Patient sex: M
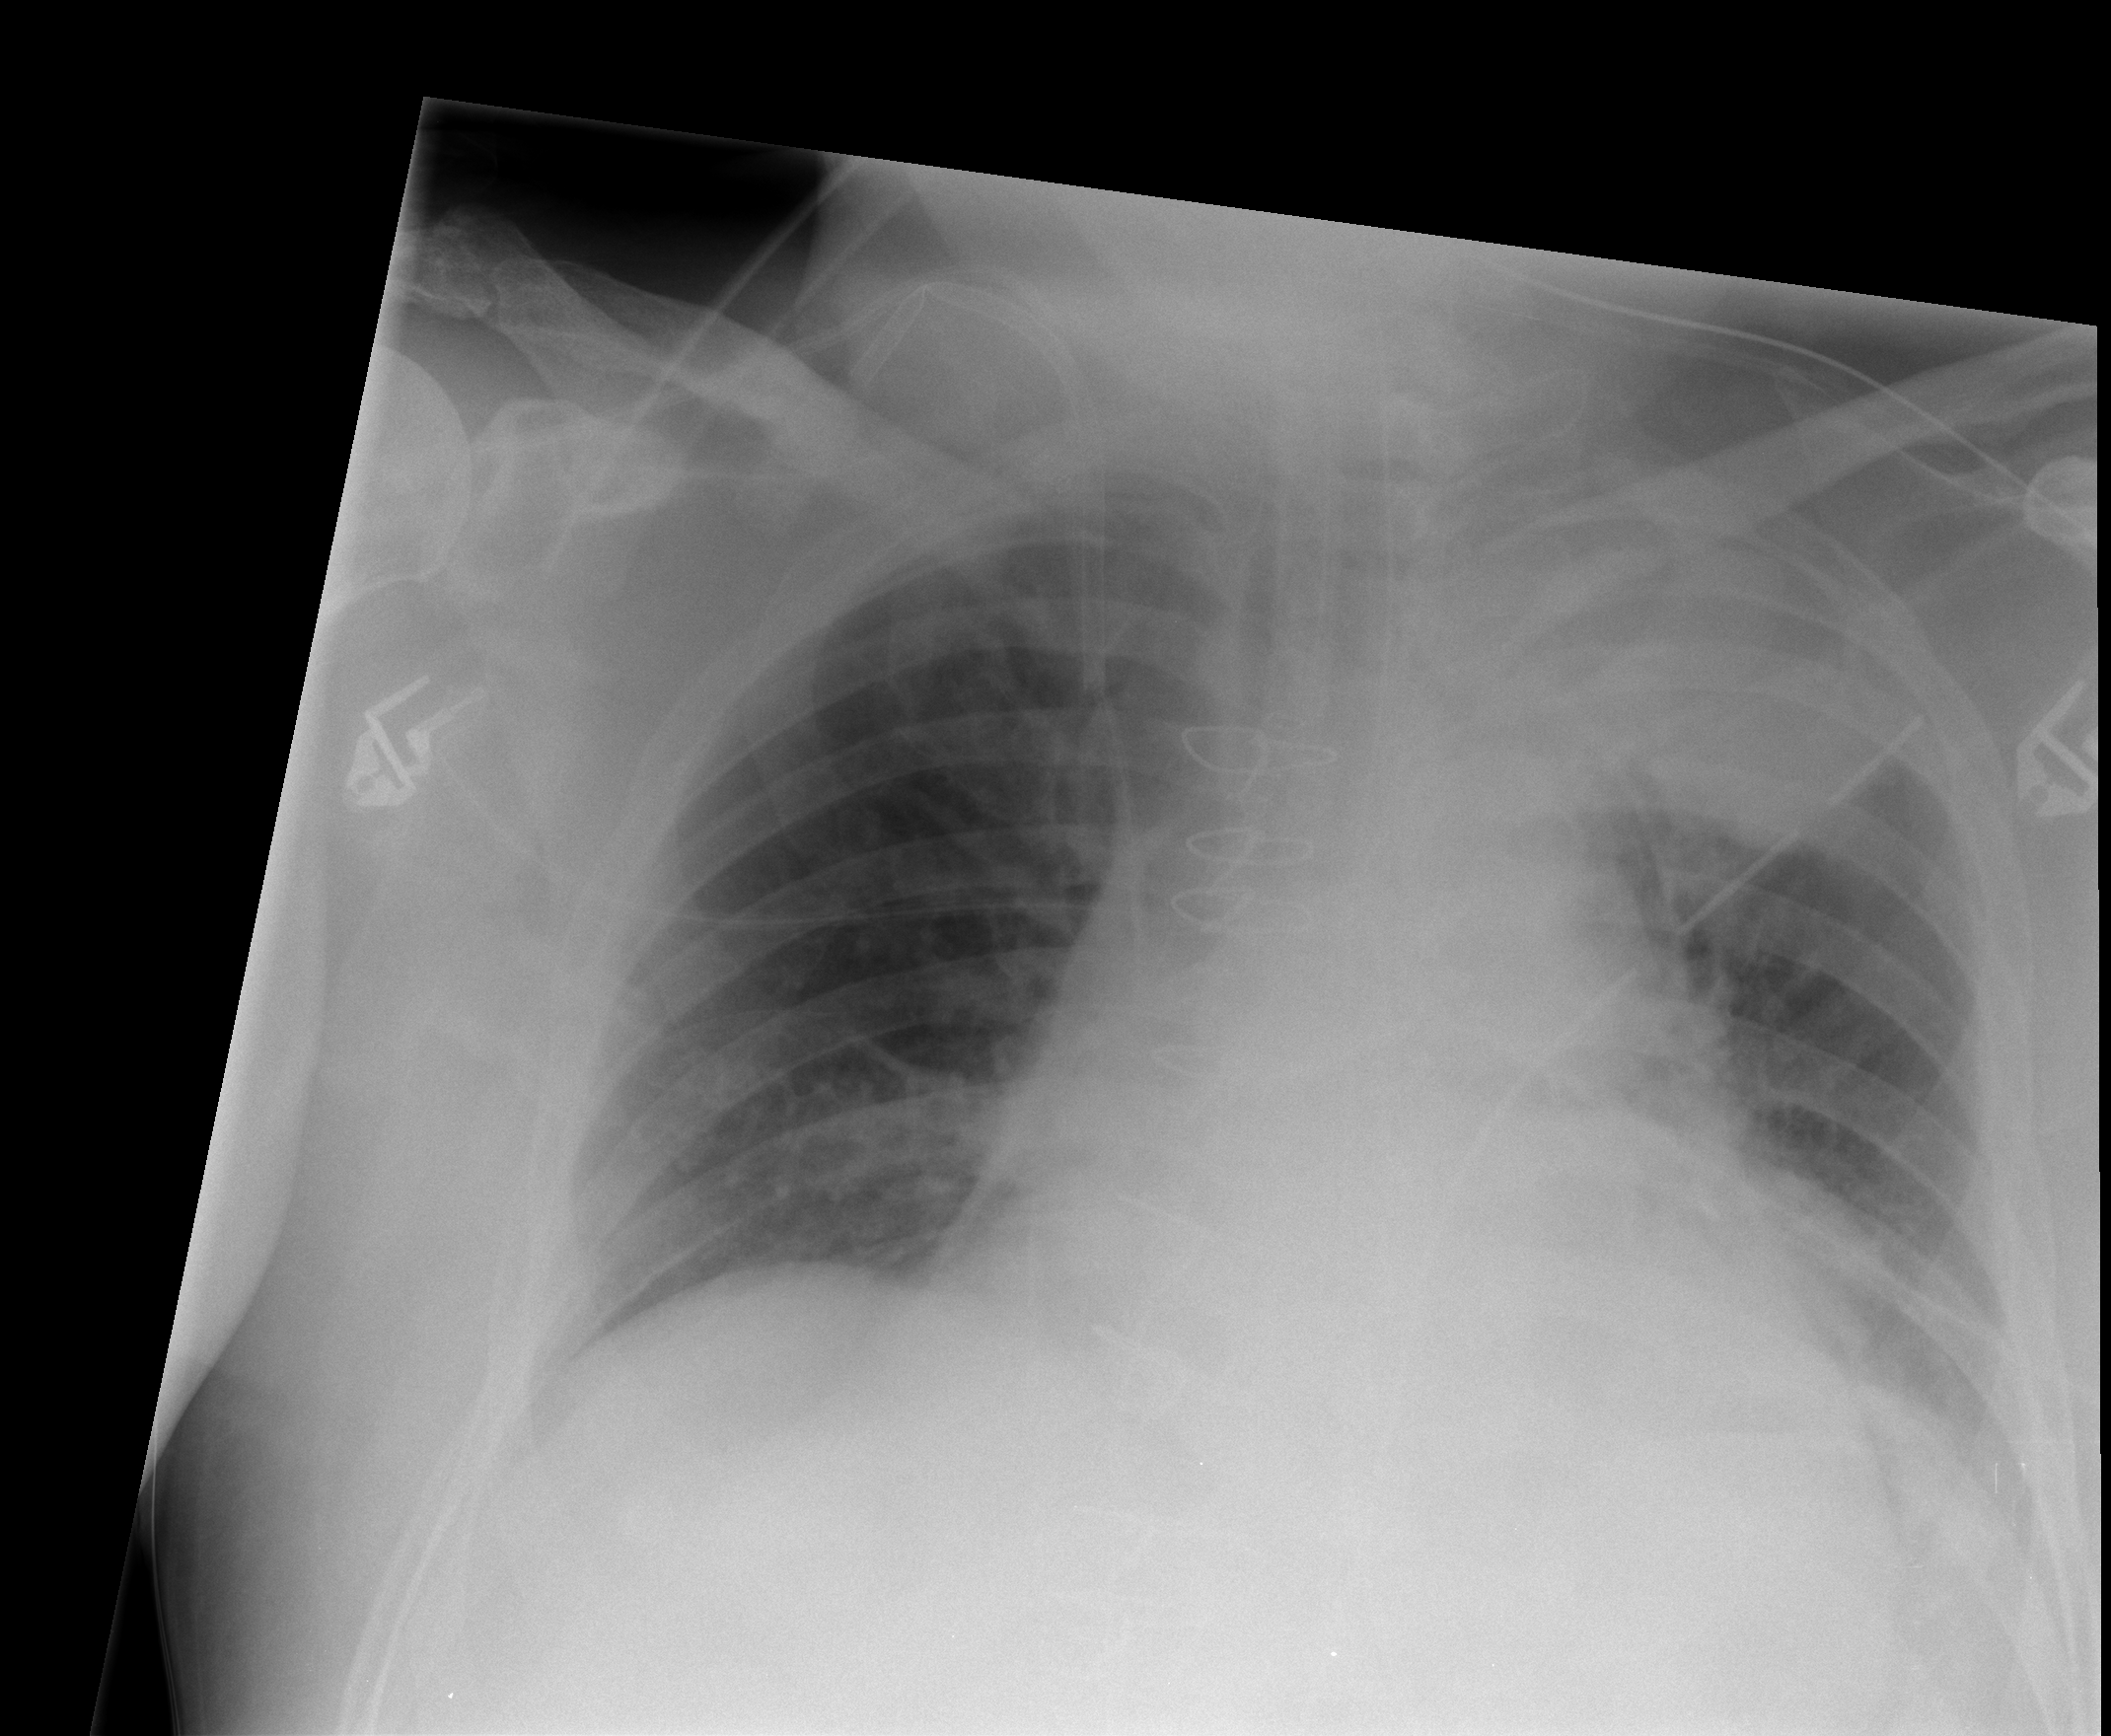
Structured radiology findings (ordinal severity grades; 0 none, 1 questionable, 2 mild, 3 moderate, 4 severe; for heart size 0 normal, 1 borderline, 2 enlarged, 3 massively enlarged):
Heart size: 2
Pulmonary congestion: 1
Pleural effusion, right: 1
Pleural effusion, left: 3
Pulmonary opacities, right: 0
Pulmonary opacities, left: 0
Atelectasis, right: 0
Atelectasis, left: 4